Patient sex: M
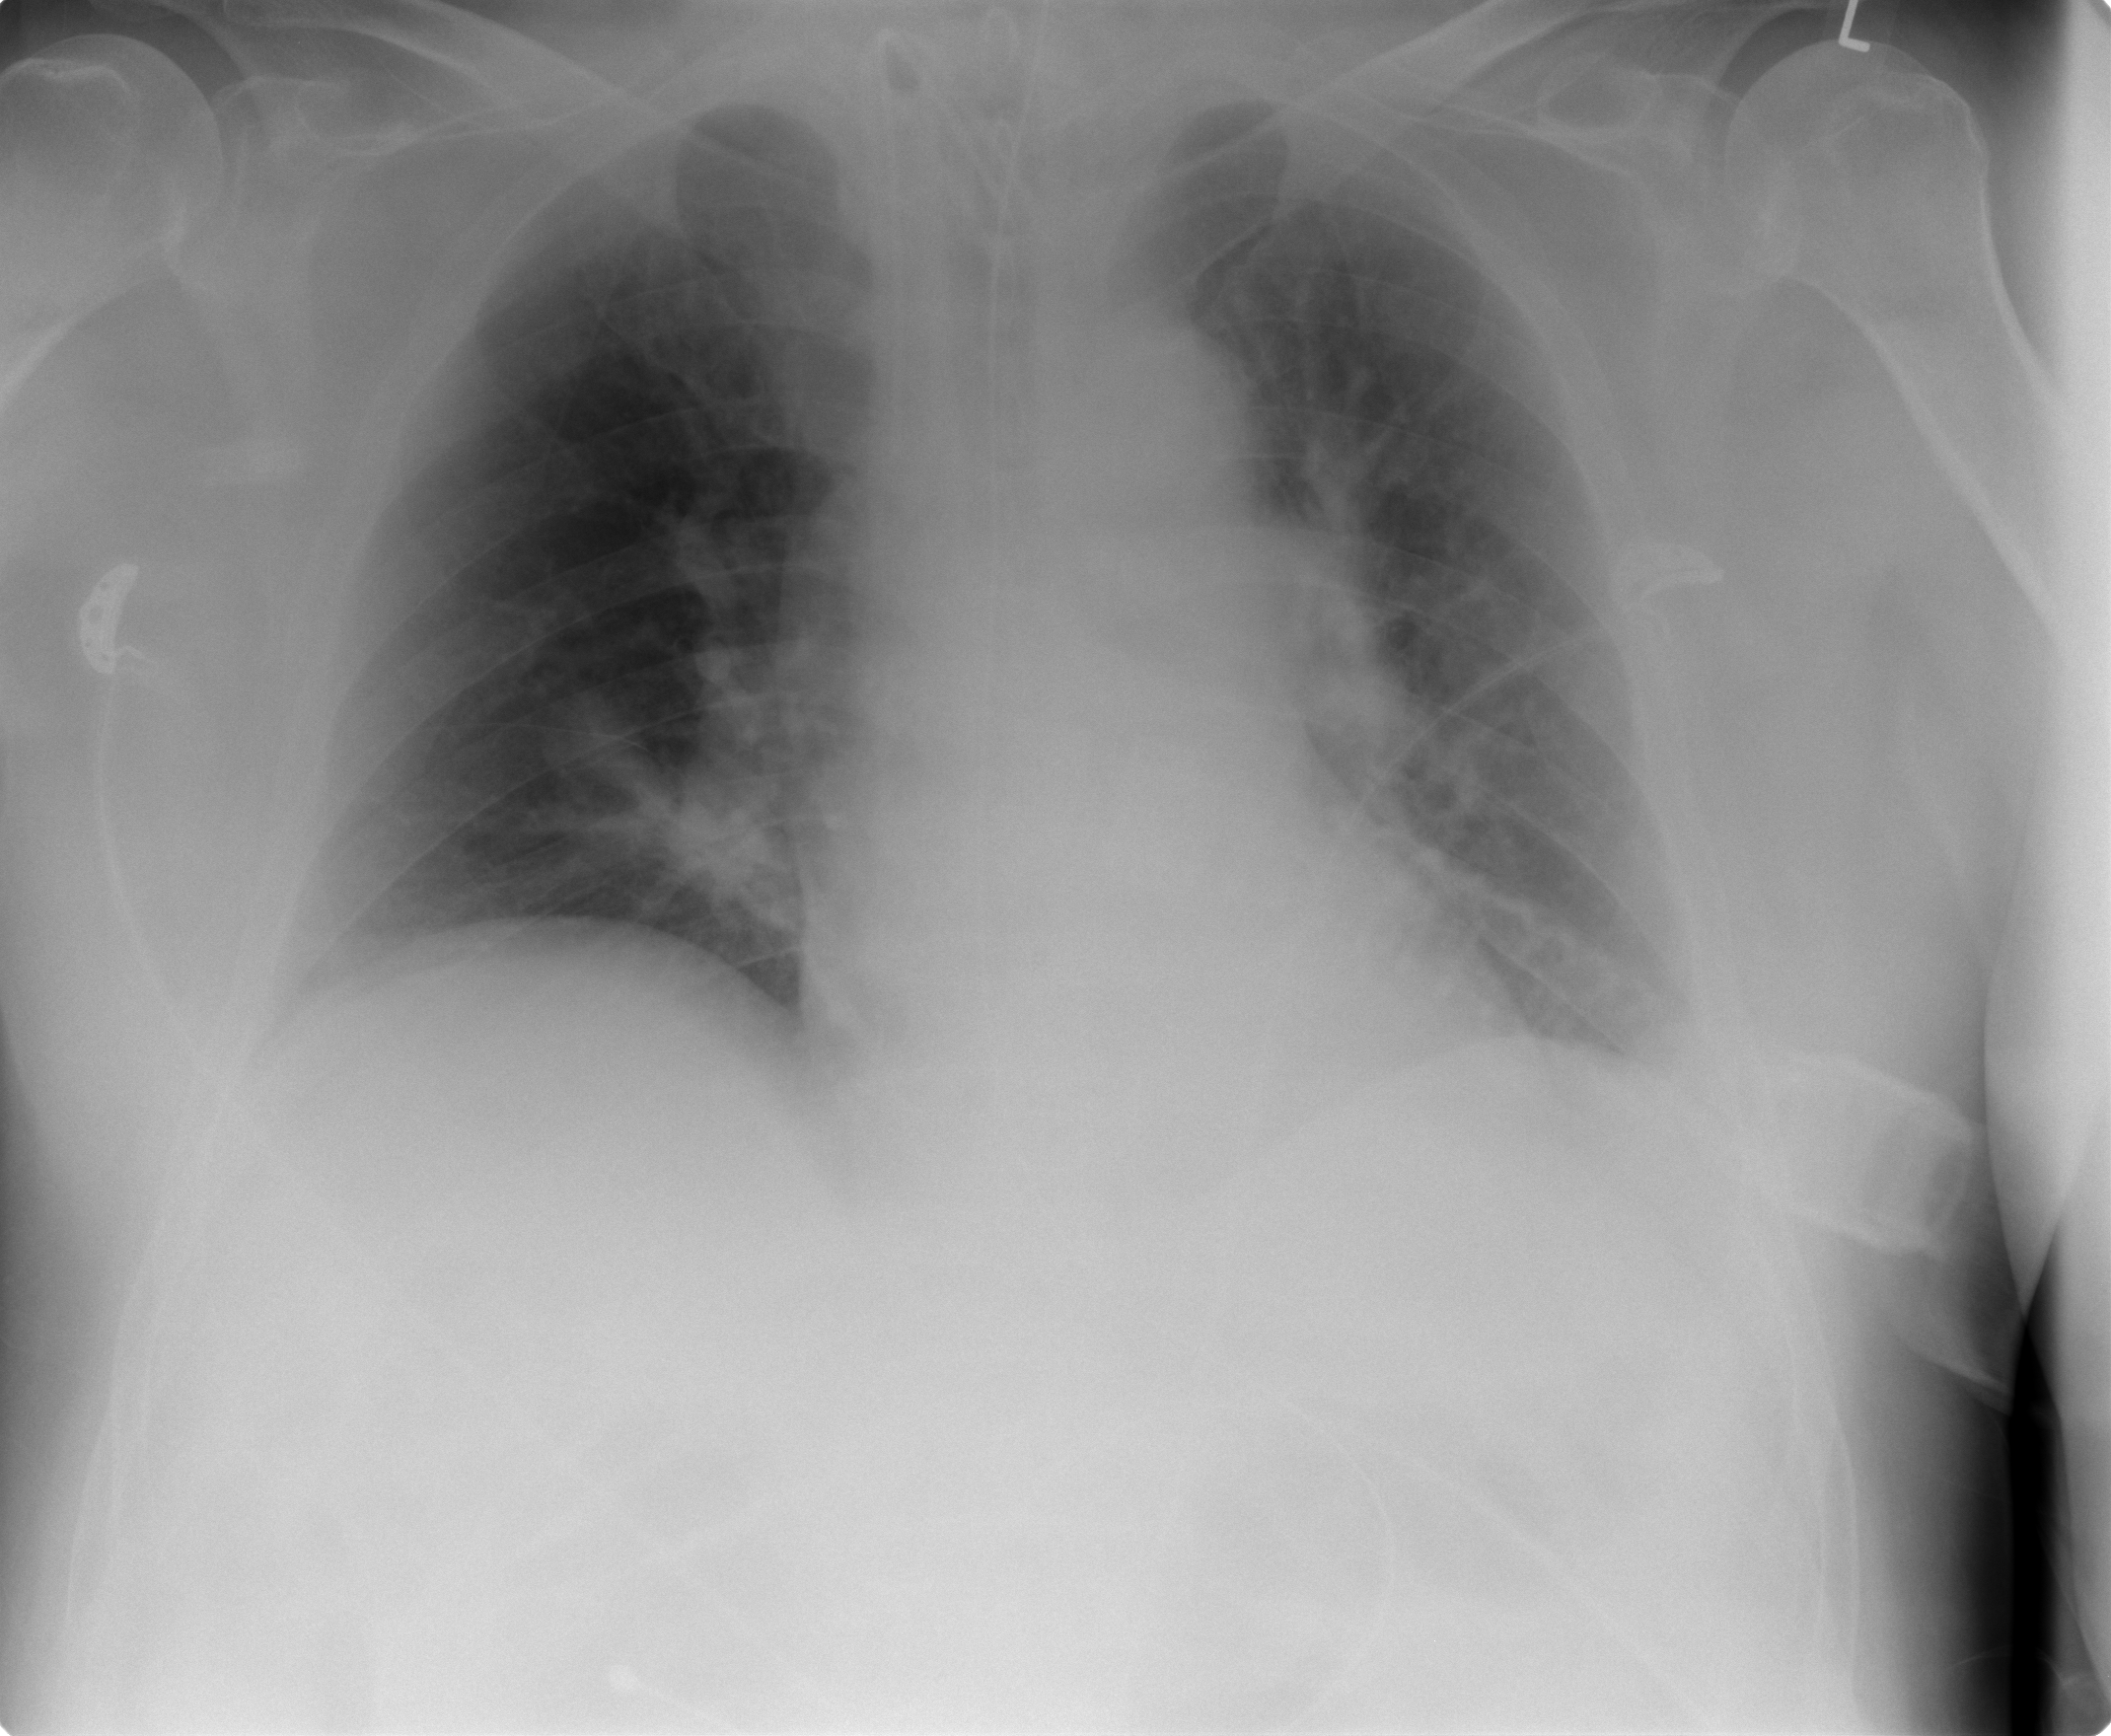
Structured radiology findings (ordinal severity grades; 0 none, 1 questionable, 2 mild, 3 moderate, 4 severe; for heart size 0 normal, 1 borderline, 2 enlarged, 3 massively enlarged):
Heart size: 0
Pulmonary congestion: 0
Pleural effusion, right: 0
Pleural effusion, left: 0
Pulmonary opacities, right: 2
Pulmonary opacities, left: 0
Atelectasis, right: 0
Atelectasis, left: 0